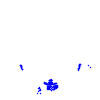
Particle: electron